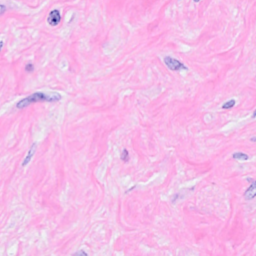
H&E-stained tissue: Breast